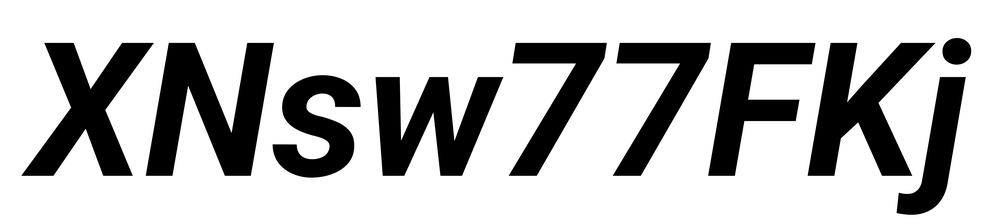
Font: Roboto-Italic_Bold_Italic